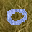
Label: 0